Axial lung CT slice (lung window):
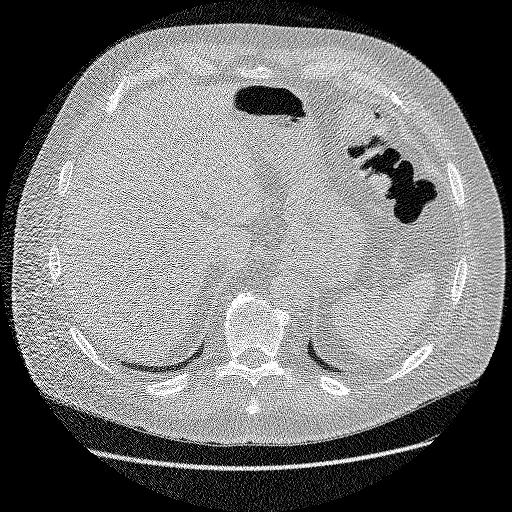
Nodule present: no